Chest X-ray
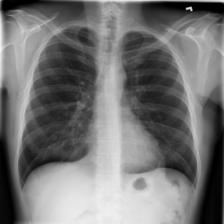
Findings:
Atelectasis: negative
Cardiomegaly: negative
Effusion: negative
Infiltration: negative
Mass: negative
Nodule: positive
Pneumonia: negative
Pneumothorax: negative
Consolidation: negative
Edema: negative
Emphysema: negative
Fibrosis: negative
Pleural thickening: negative
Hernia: negative